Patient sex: F
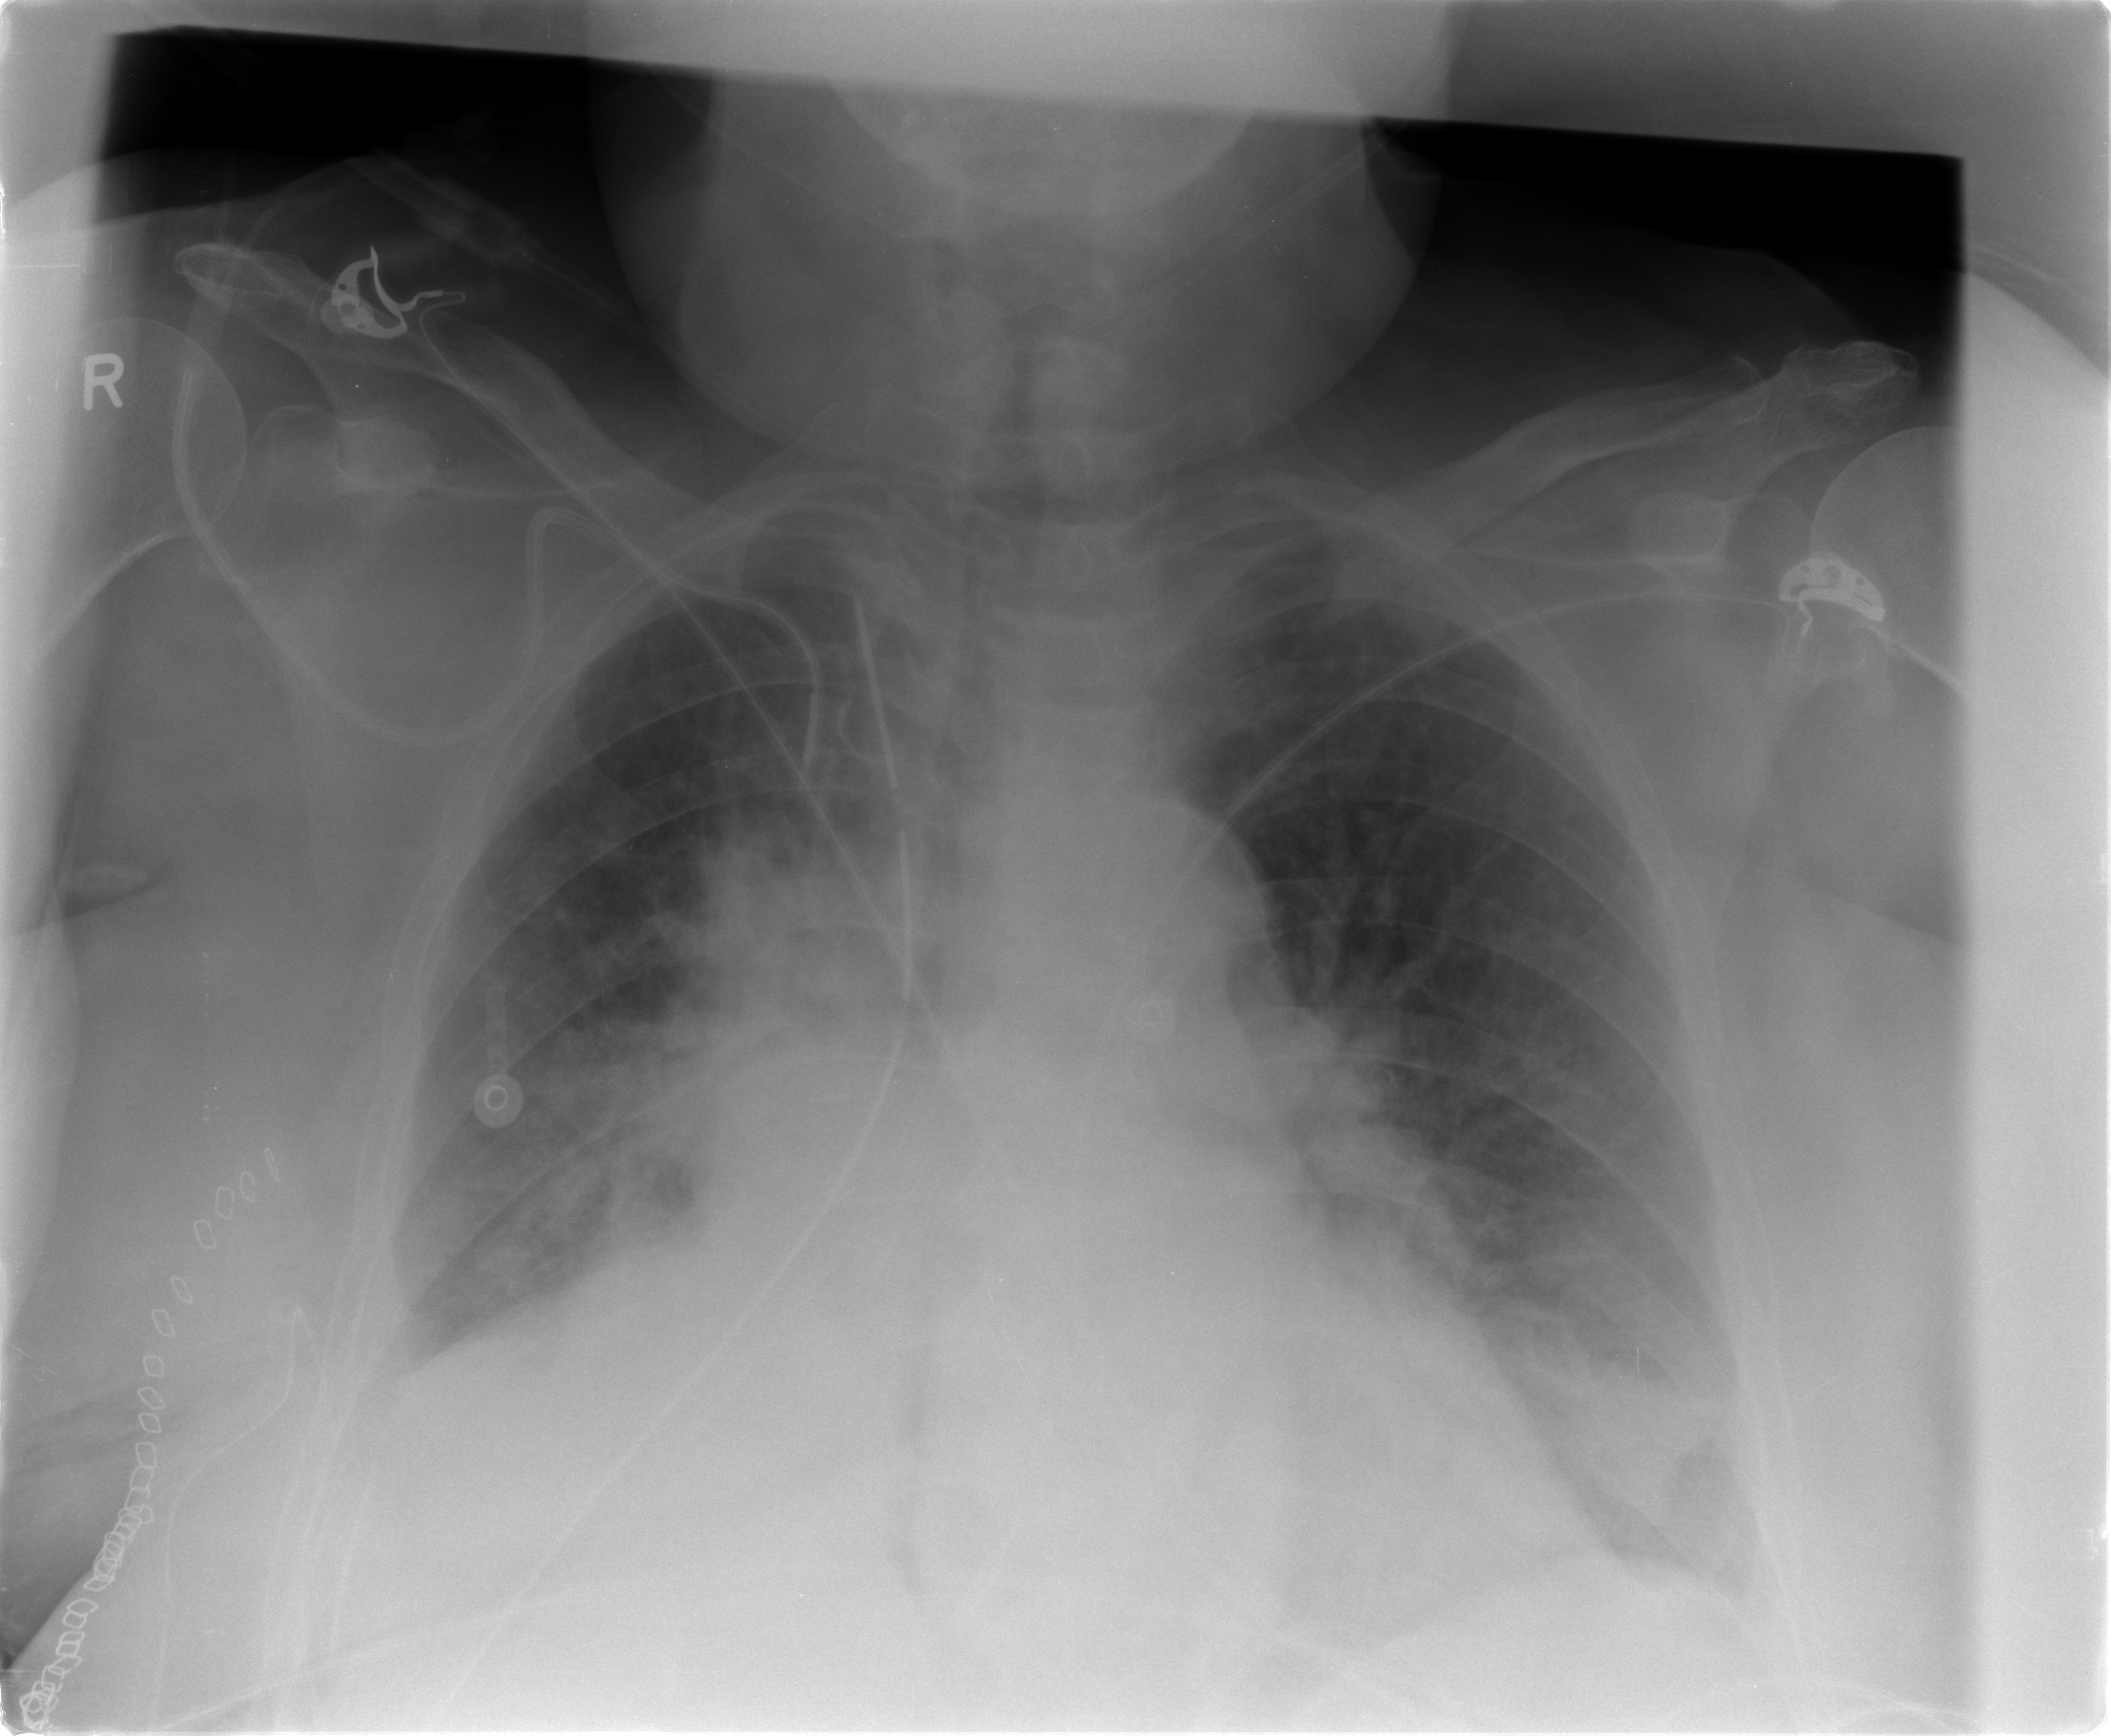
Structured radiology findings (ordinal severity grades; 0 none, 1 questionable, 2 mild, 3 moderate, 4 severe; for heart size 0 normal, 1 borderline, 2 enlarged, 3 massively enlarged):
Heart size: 0
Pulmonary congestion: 2
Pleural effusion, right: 2
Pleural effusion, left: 2
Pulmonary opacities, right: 0
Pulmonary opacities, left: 1
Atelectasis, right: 2
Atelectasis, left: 2